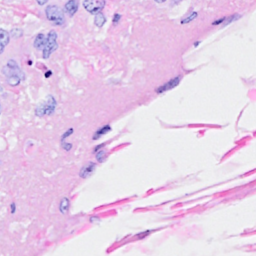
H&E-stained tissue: Breast